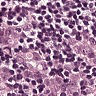
Metastatic tissue present: yes